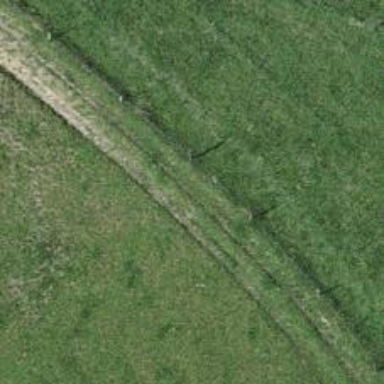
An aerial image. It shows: Track with grade 5 tracktype.